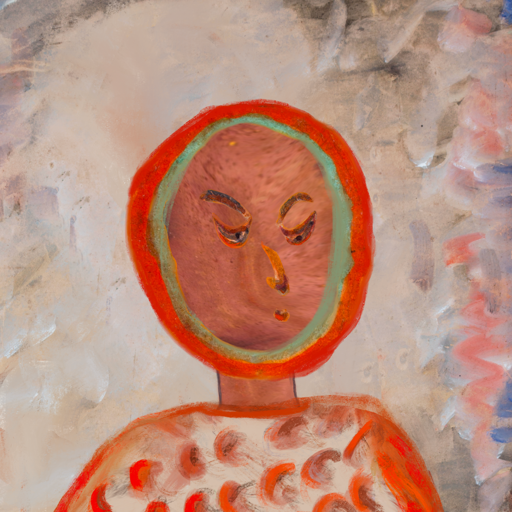
Background: Roy_Bahadur, Head And Neck Side: Mother_And_Son_Mother, Face Side: Hypocrite, Bust: Rupkatha, Hair Side: Sisters, Head Accessory: Blank, Second Necklace: Blank, Necklace: Blank, Baby: Blank